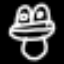
Label: frog